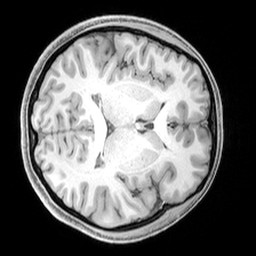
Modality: T1w
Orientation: axial
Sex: female
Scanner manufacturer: siemens
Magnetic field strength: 3 T
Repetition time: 2.3 s
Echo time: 0.00226 s